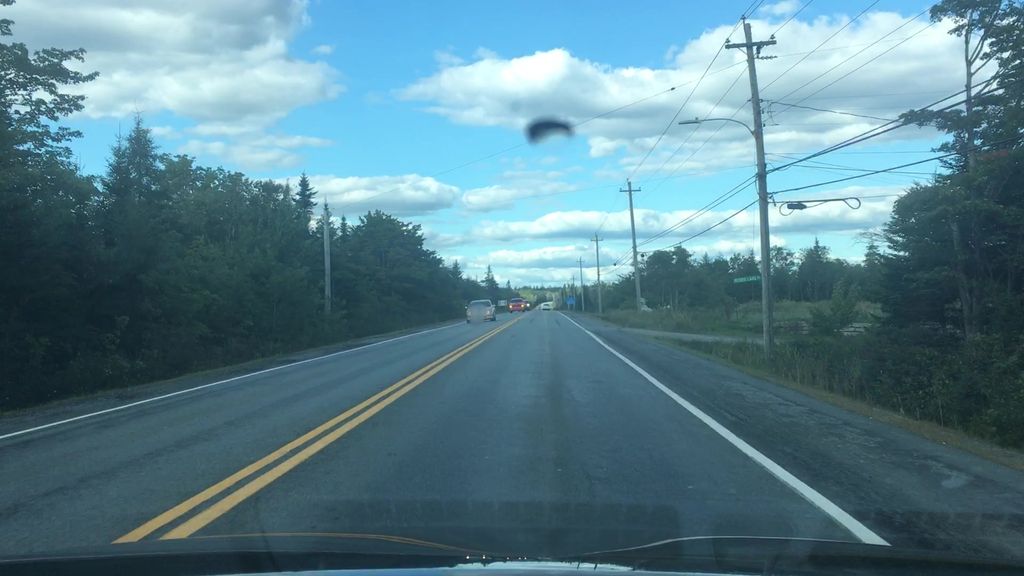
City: halifax